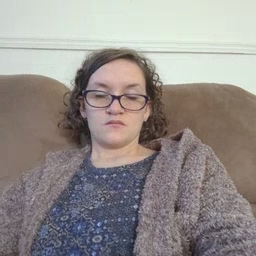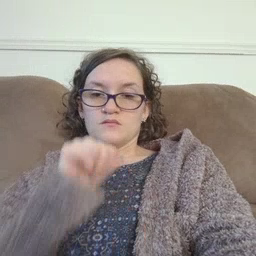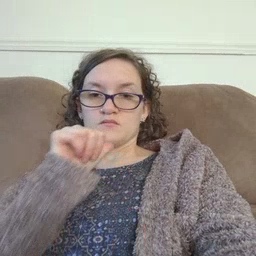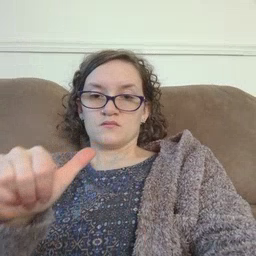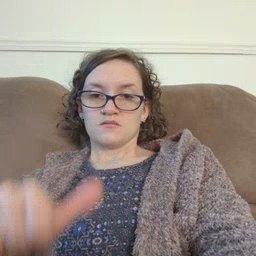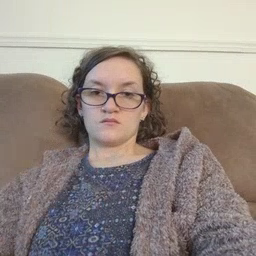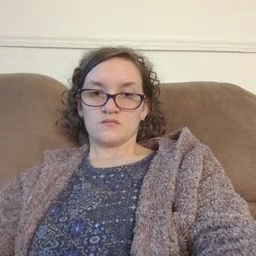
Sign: not